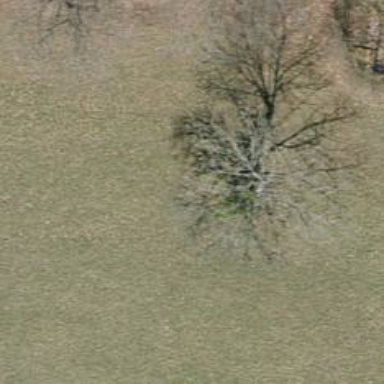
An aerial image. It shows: Beautiful tree in nature.